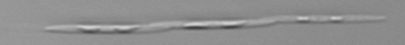
Label: Pseudo-nitzschia